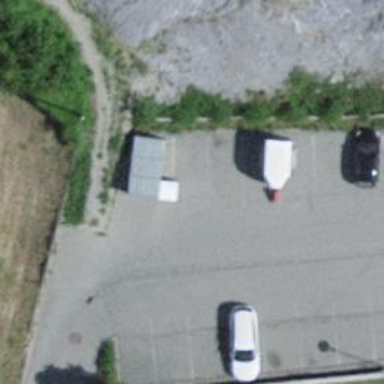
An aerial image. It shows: Recycling container for recycling.